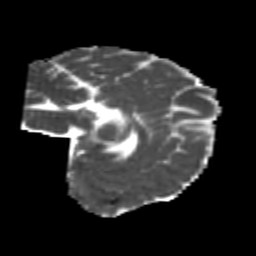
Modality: MD
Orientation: sagittal
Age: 22
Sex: female
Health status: healthy
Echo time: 0.074 s